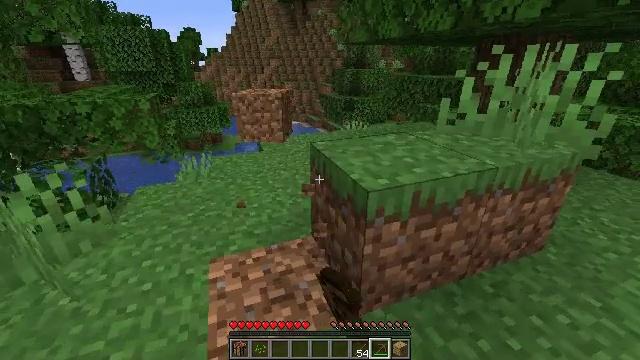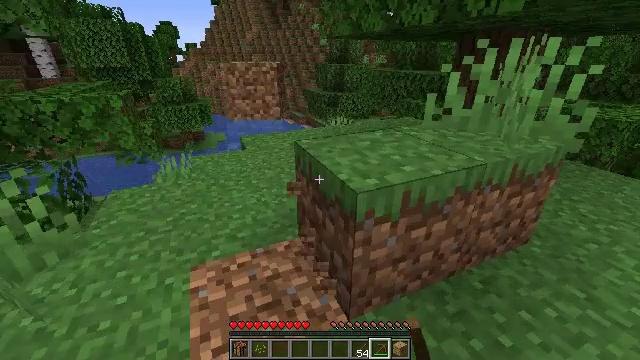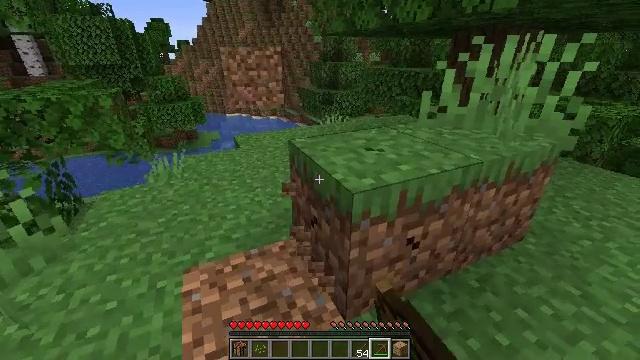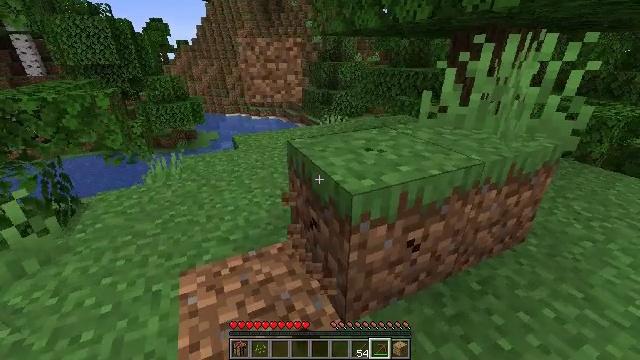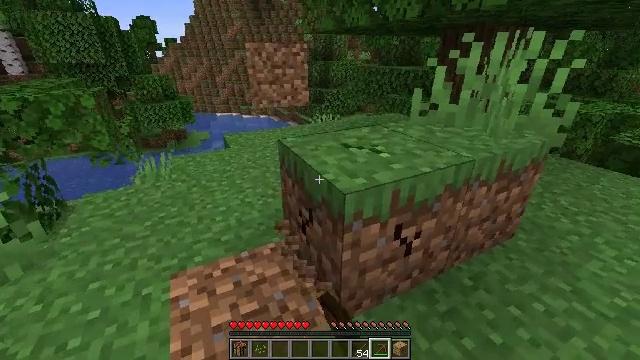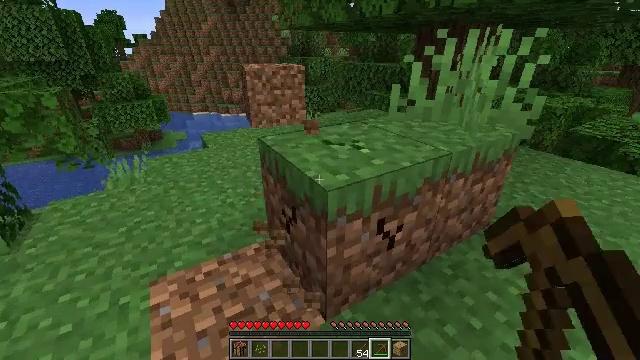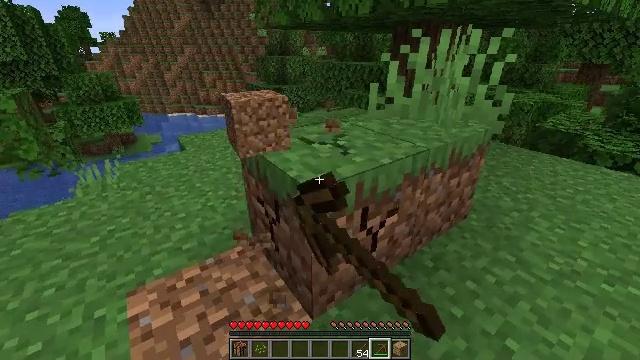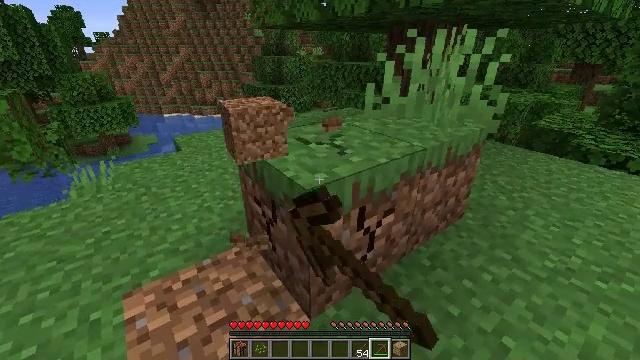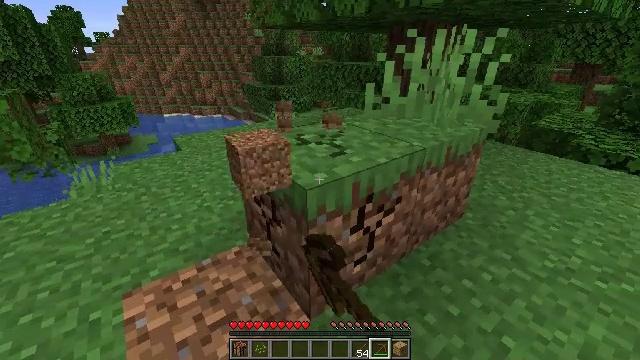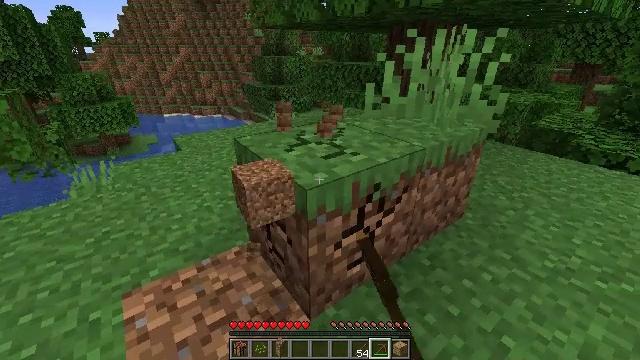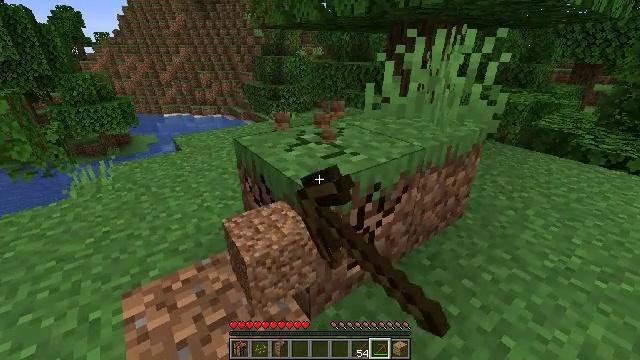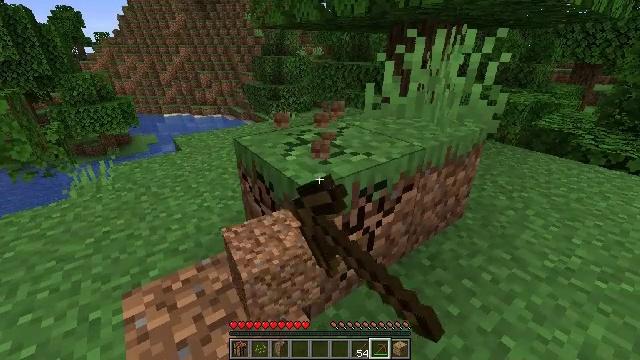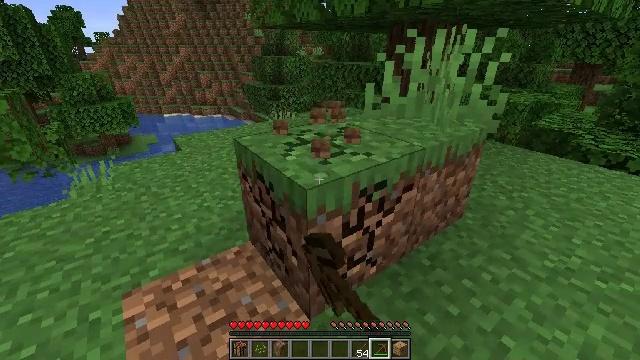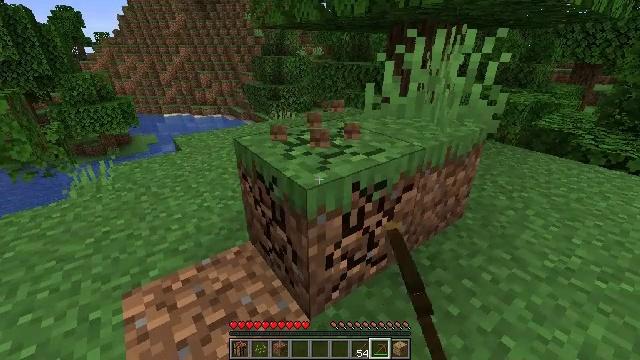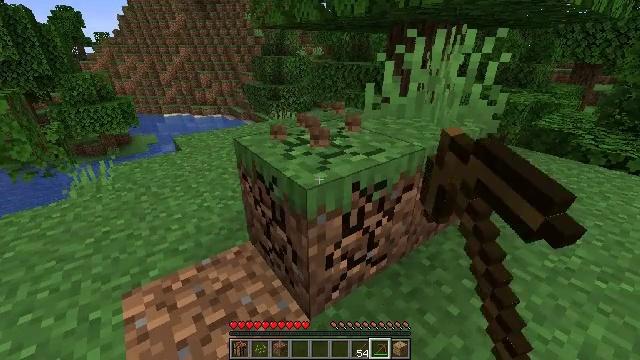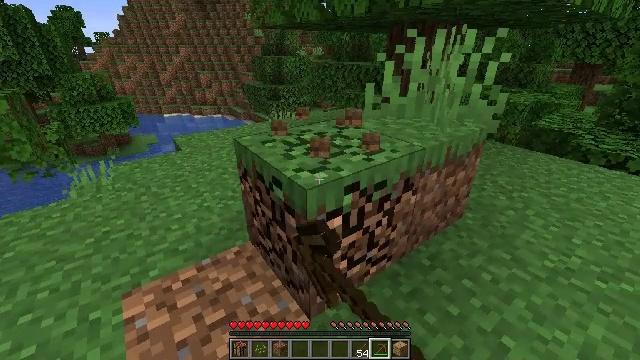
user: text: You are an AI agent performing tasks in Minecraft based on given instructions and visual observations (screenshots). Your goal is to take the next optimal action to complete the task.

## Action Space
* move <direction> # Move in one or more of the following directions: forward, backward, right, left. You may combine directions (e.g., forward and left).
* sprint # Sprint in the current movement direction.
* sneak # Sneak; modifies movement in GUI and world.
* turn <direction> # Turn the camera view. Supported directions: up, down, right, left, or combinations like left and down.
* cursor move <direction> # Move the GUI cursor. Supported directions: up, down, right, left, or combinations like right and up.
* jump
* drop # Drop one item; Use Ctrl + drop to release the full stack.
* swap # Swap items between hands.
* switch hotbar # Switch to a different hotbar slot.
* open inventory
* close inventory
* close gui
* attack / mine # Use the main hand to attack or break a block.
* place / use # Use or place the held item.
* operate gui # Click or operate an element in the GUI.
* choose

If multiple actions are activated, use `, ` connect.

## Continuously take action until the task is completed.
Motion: motion action
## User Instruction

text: Harvest grass block to clear the area.
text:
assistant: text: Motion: turn right, attack / mine
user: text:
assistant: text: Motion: turn right, attack / mine
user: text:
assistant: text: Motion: attack / mine
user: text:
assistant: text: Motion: turn right, attack / mine
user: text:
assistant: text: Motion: turn right, attack / mine
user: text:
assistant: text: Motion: turn right, attack / mine
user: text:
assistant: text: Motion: attack / mine
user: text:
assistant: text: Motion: attack / mine
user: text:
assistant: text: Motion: attack / mine
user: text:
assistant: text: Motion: attack / mine
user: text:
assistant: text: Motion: attack / mine
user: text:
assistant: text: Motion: attack / mine
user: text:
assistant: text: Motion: attack / mine
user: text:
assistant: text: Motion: attack / mine
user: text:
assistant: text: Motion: attack / mine
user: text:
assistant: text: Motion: attack / mine
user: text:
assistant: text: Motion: attack / mine
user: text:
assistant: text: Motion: attack / mine
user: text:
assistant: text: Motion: attack / mine
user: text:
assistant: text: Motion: attack / mine
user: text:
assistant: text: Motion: move forward, attack / mine
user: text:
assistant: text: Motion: move forward, attack / mine
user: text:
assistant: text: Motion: move forward, attack / mine
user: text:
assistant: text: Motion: move forward, attack / mine
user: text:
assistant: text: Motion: turn right, attack / mine
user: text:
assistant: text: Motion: turn right, attack / mine
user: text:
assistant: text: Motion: attack / mine
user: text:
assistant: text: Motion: attack / mine
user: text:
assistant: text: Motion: attack / mine
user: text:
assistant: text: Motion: attack / mine